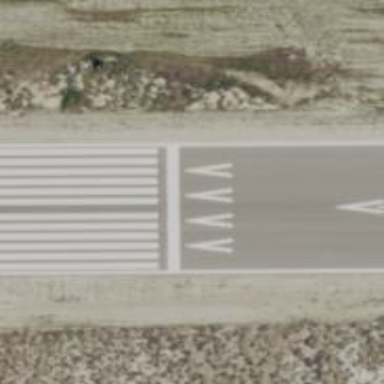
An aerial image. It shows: Displaced threshold runway at the airport.